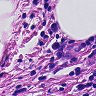
Metastatic tissue present: no